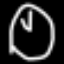
Label: clock